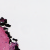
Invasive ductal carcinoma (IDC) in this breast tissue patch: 0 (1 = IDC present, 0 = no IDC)